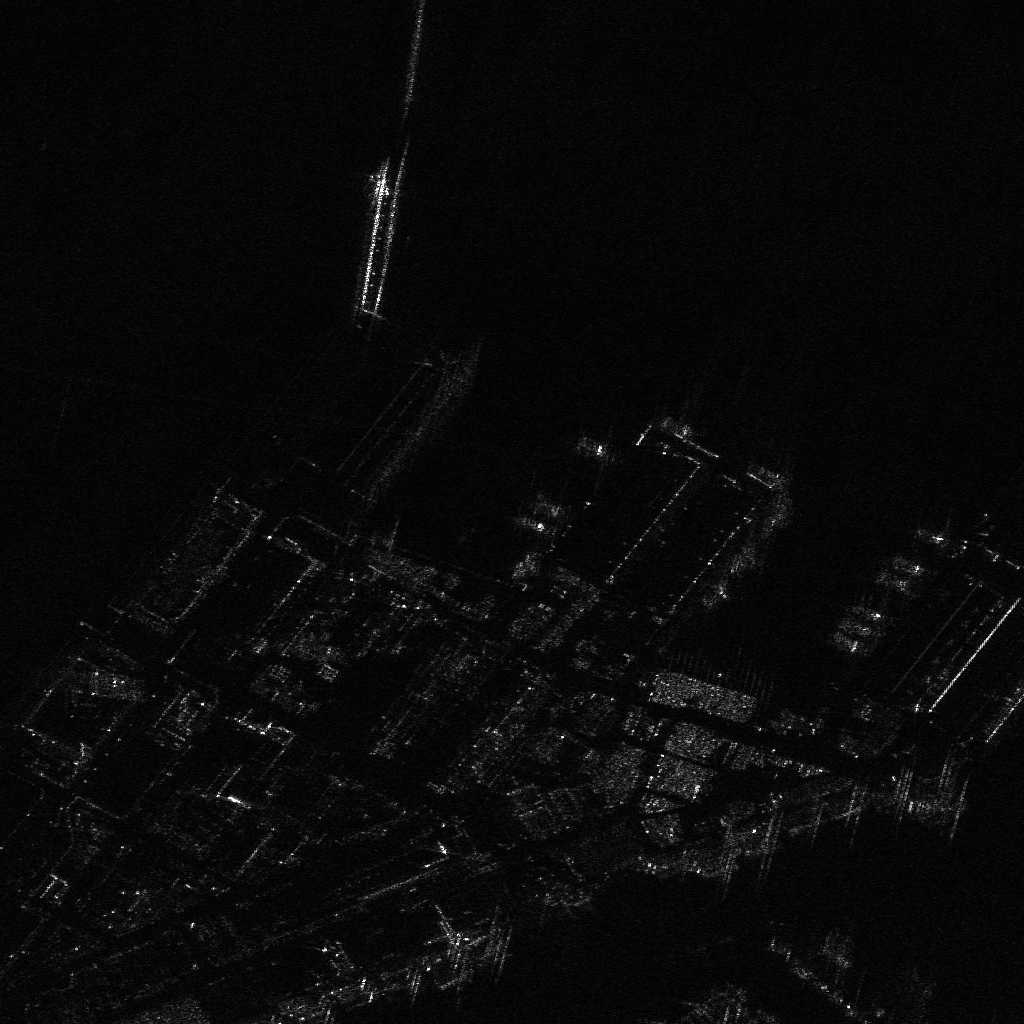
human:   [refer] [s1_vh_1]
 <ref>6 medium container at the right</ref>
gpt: <box>[[81, 62, 83, 63, 23], [83, 58, 85, 60, 23], [82, 60, 84, 61, 23], [86, 56, 88, 57, 23], [87, 54, 89, 55, 25], [89, 51, 92, 52, 25]]</box>

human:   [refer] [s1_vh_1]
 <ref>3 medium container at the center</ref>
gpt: <box>[[56, 42, 58, 43, 25], [51, 49, 54, 50, 25], [50, 50, 53, 51, 25]]</box>

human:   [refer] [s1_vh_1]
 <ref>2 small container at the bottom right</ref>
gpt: <box>[[77, 79, 78, 82, 79], [82, 77, 83, 80, 79]]</box>

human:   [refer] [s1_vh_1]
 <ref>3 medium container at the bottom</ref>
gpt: <box>[[43, 94, 44, 97, 74], [34, 96, 35, 100, 71], [30, 97, 30, 101, 71]]</box>

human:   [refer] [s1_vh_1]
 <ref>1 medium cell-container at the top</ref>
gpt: <box>[[34, 14, 38, 30, 11]]</box>